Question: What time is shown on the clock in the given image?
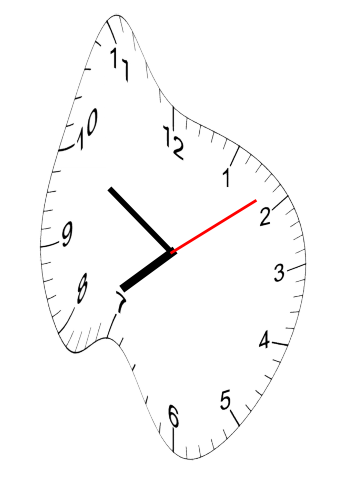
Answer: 07:50:09